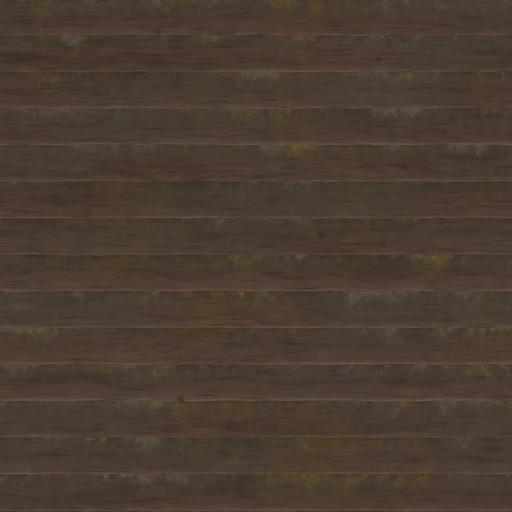
Tags: dark grunge moss mossy nails planks siding wall wood wooden